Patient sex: F
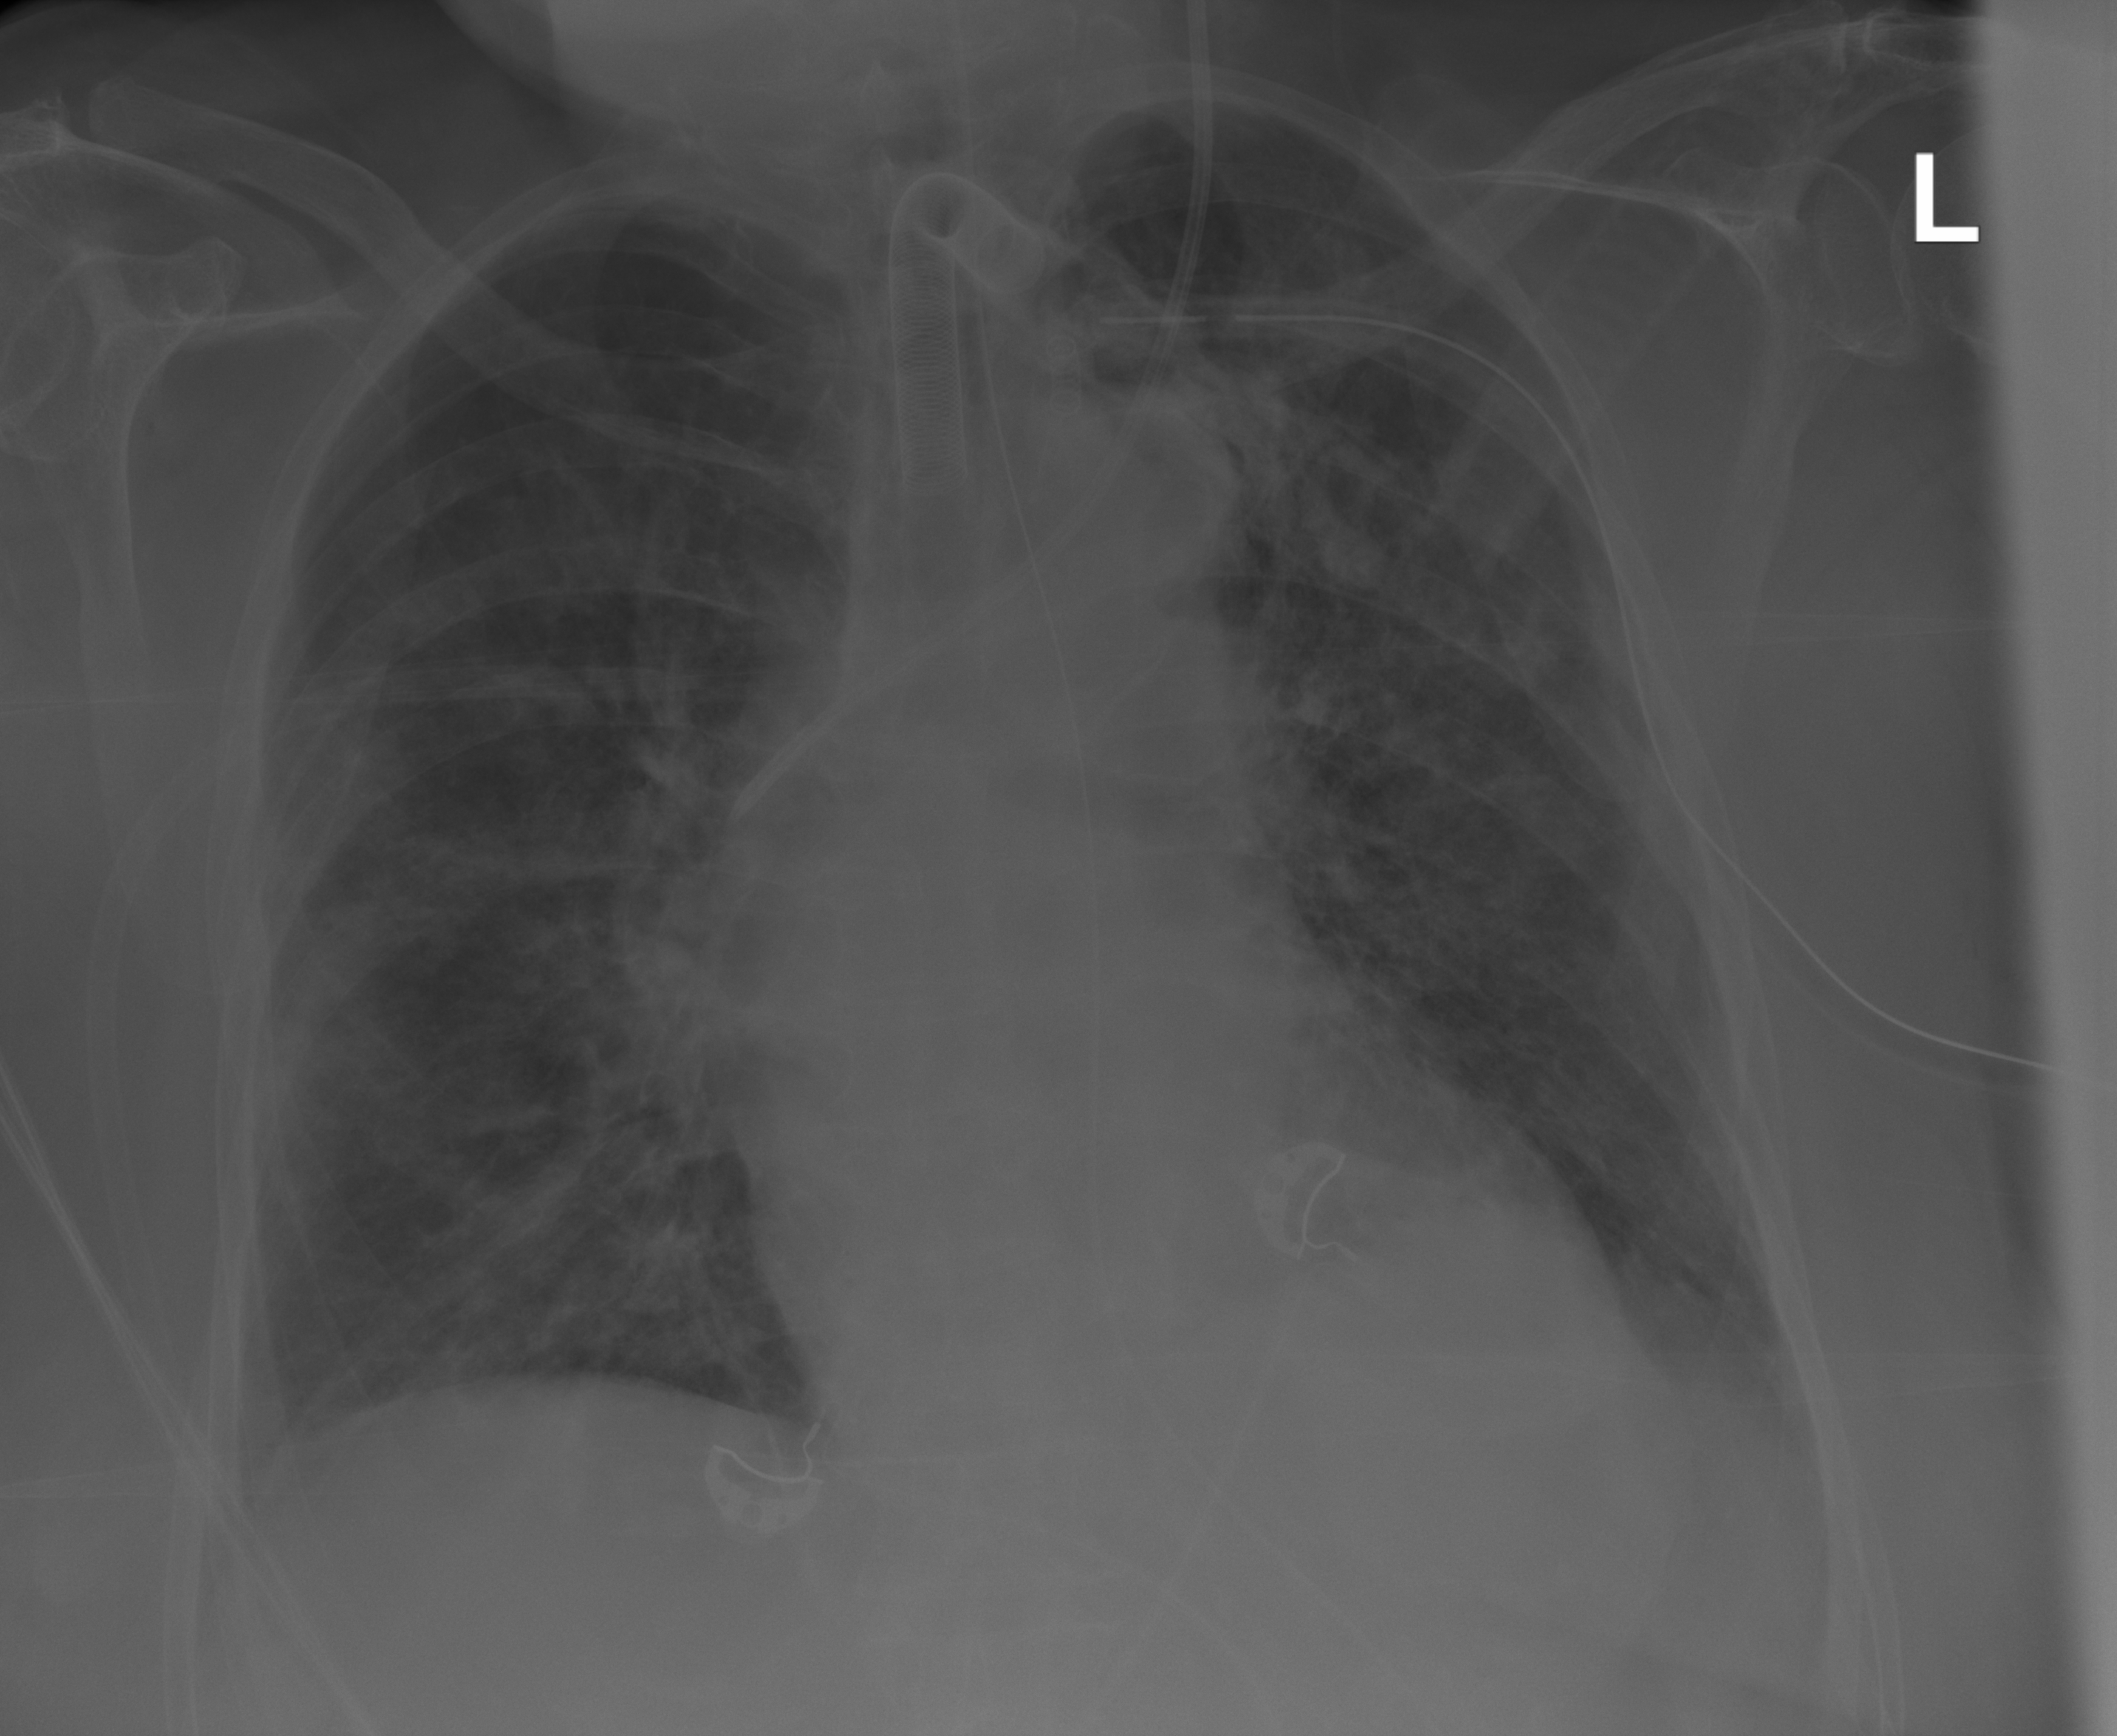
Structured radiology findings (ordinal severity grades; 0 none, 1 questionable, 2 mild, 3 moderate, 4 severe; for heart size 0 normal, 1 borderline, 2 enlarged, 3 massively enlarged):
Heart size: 1
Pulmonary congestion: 0
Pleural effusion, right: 0
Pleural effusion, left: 1
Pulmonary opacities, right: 3
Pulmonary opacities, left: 3
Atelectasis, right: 0
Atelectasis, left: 2